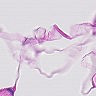
Metastatic tissue present: no